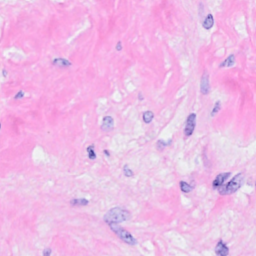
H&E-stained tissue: Breast